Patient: sex M, age 60
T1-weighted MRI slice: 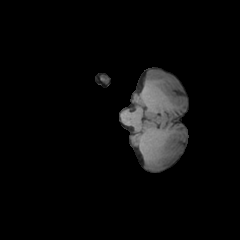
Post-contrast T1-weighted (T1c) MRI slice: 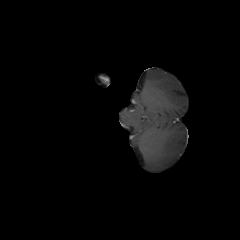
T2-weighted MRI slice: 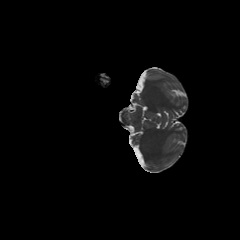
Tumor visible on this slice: no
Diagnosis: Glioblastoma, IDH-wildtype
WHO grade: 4